Question: I have created a round shaped bordered button using CSS by this:
'''
.round-button {
display:block;
width:100px;
height:100px;
line-height:100px;
border:2px solid #29966c;
border-radius: 50%;
color:#FFF;
text-align:center;
text-decoration:none;
background: #FFFFFF;
box-shadow: 0 0 3px gray;
font-size:20px;
font-weight:bold;
}
'''
and used it in html5 by this:
'''
<div align="center">
<a href="#" class="round-button">
<font color="#29966c" id="demo"></font>
</a>
</div>
'''
Now I want to create a line break inside the round button,
'''
<div align="center">
<a href="#" class="round-button">
<font color="#29966c" id="demo">hello <br />world</font>
</a>
</div>
'''
So, the "world" comes out of the round button.

I want both words will be at different line but they both will stay inside the round button window.
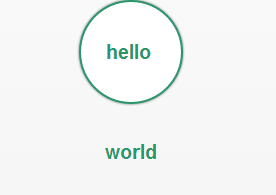
Answer: As others mentioned, 'line-height:100px' means each line of text should be 100px tall. That will work to vertically center one line of text (if the container is also 100px tall), but will not work if it is larger than 2 lines of text.
To vertically center the content regardless of how many lines it is, you can use:
'''
display: table-cell;
vertical-align: middle;
'''
Fiddle: <URL>
(Note: The '<font>' tag is not supported in HTML5. Moving forward, you should use CSS to specify your font colors. The attribute 'align=center' is also not supported, so you should use another technique to center your content, but that's for a whole other topic on stack overflow.)